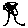
Label: tree